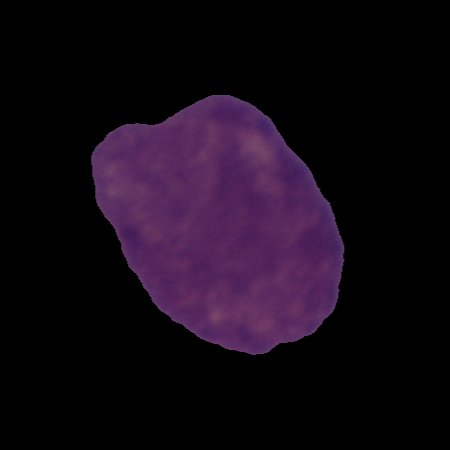
Label: cancer